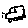
Label: car